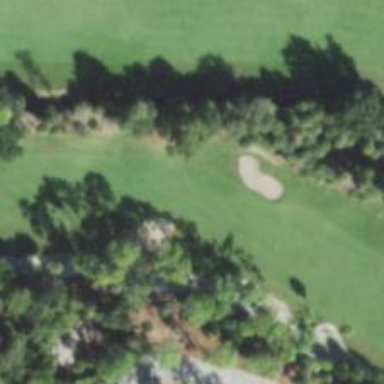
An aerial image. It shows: View of golf hole.